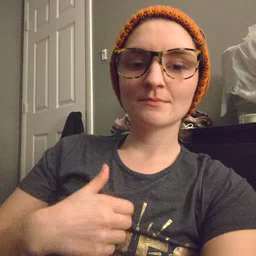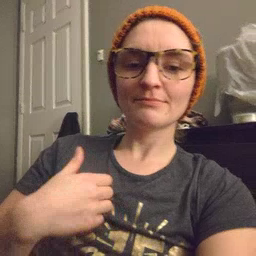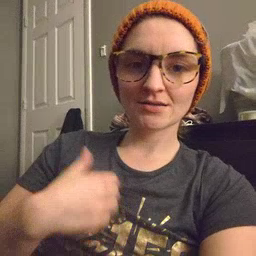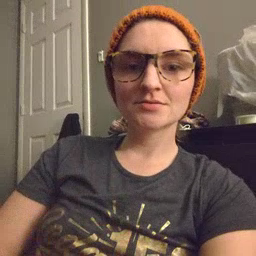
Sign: bath